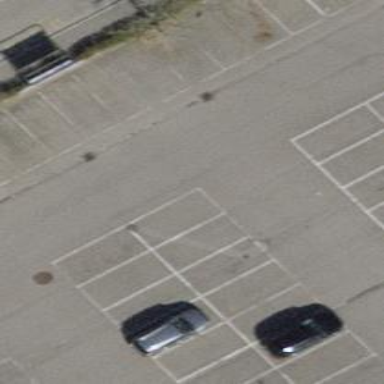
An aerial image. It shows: Road serving as parking aisle.